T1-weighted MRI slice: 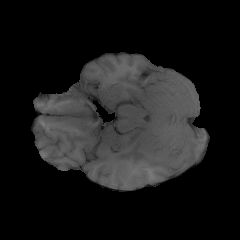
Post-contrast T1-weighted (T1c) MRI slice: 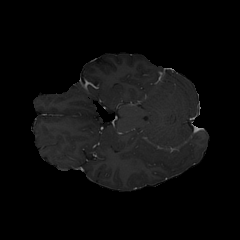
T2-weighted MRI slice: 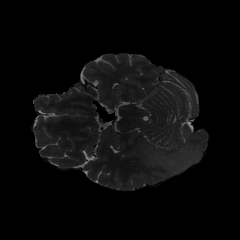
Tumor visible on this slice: yes